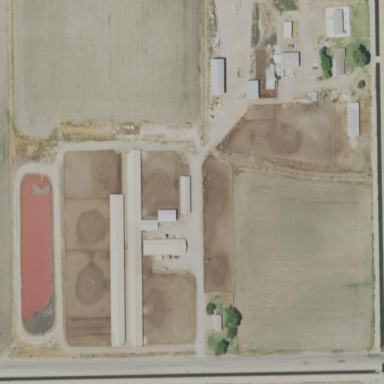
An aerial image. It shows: Farmyard area.